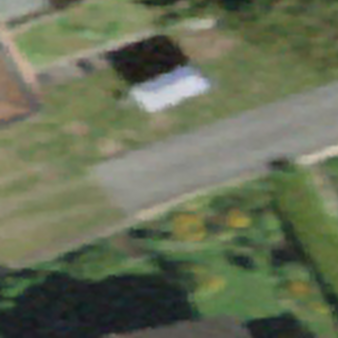
Label: other